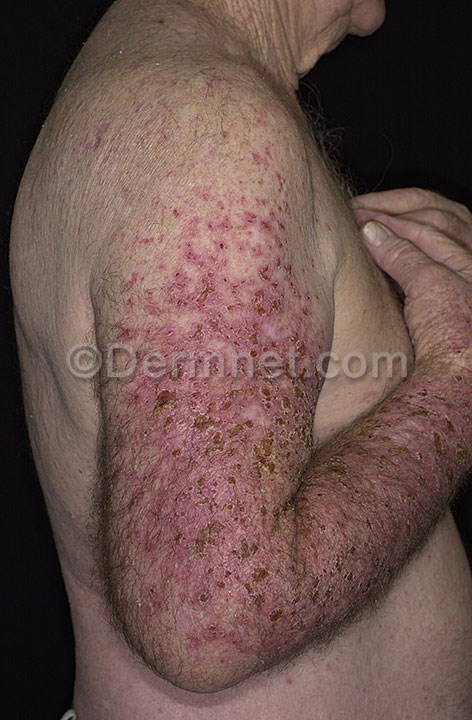
Disease: Actinic Keratosis Basal Cell Carcinoma and other Malignant Lesions